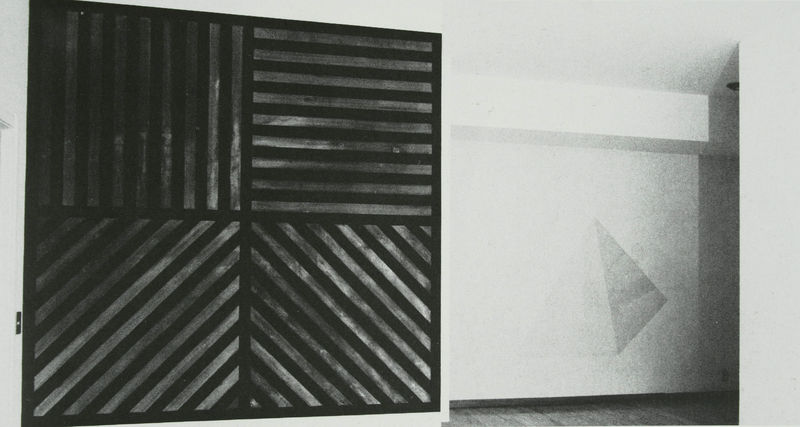
Titel: Installation Banco Gallery, Mailand - Isometric figure and divided square
Künstler: Sol Lewitt
Schlagwörter: schatten, weiß, dreieck, grau, holz, licht, raum, schwarz, tür, zimmer, muster, wand, boden, decke, schräg, abstrakt, flächen, modern, mauer, formen, linien, streifen, balken, bohlen, durchgang, striche, tor, foto, fotografie, rechtecke, wände, vier, eingang, gang, rechteck, linie, form, schraffur, strich, würfel, senkrecht, ausstellung, quadrate, diagonal, mauern, diagonalen, horizontal, waagerecht, pyramide, sol, geometrie, lewitt, quadrat, installation, parallelen, geometrische formen, sol lewitt, rauminstallation, quadranten, tinktur